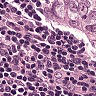
Metastatic tissue present: yes